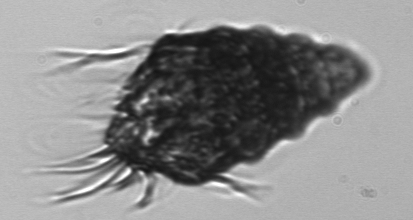
Label: Laboea_strobila